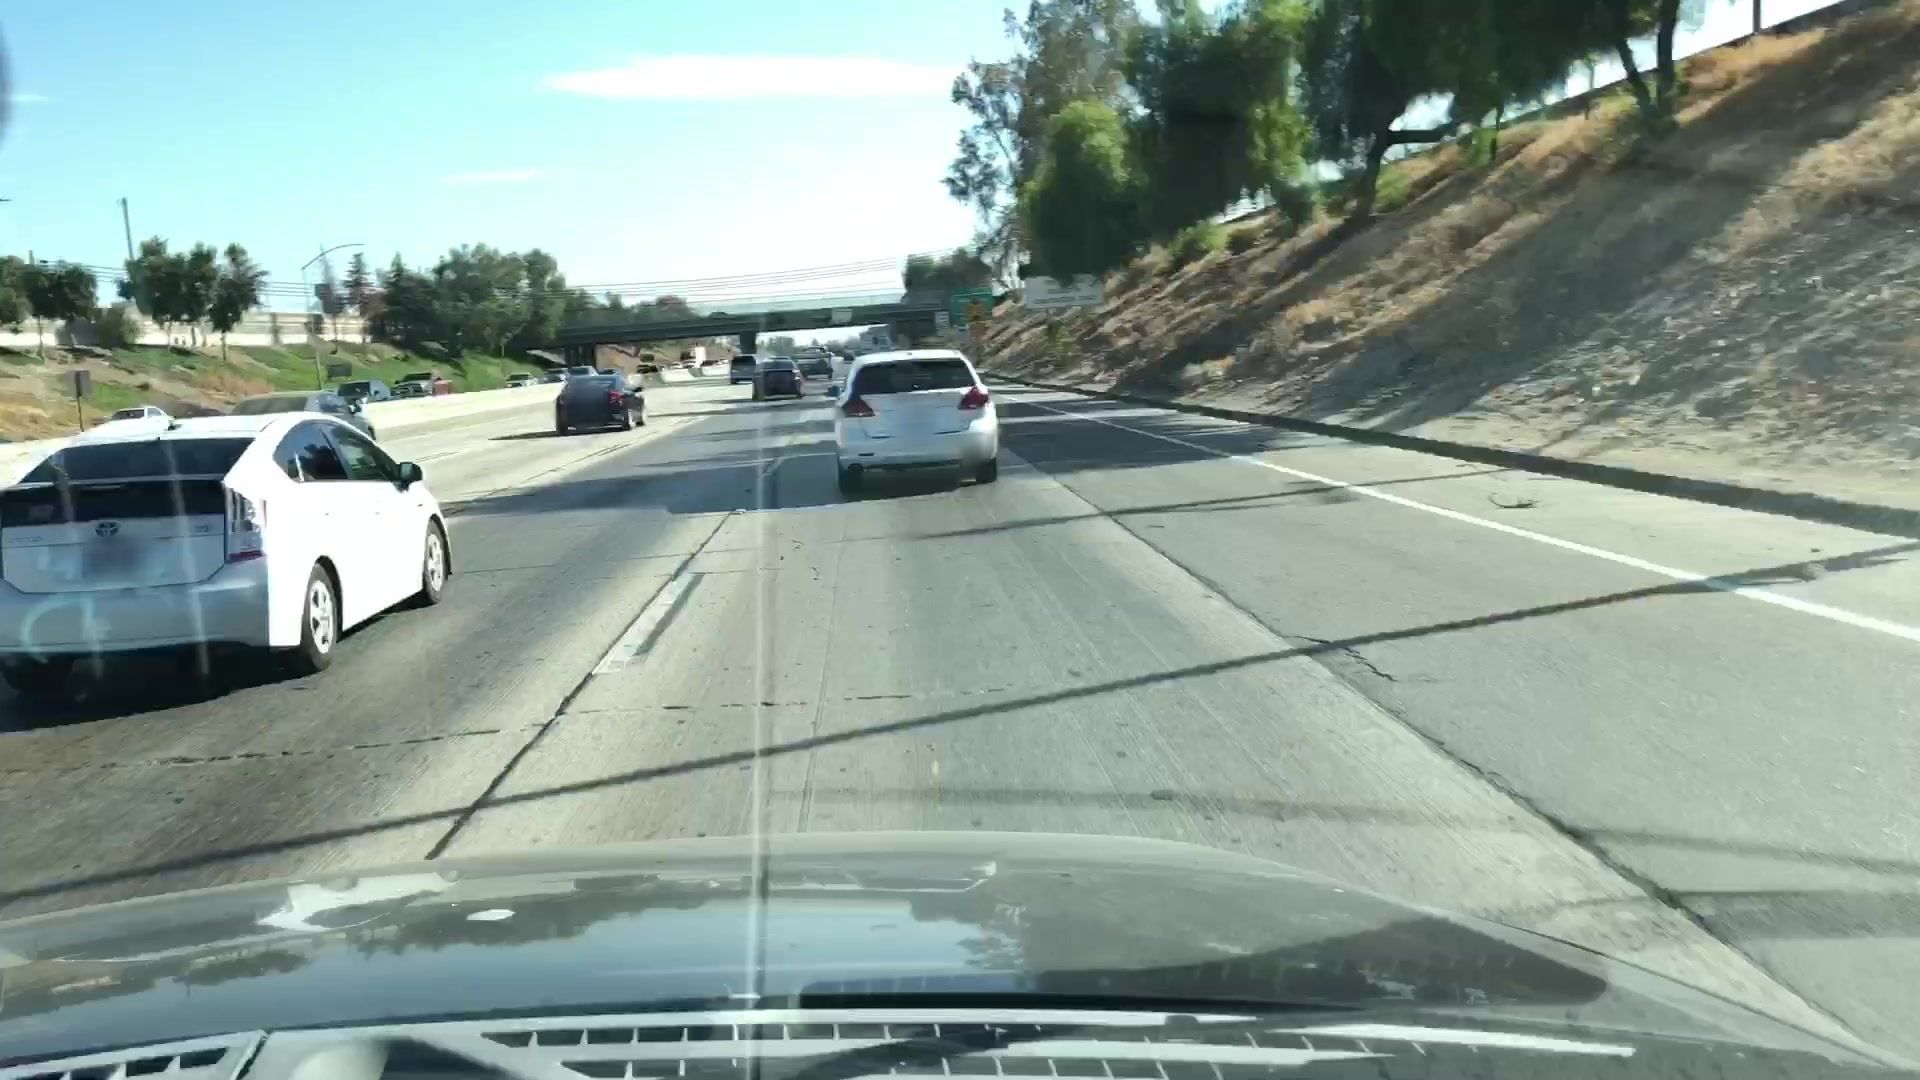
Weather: clear
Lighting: day
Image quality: good
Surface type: driving surface
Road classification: motorway, motorway_link
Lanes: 2, 1
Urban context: urban centre
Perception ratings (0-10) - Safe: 1.23, Lively: 2.34, Beautiful: 4.29, Boring: 7.39, Depressing: 5.15, Wealthy: 1.18